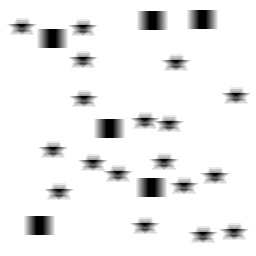
Squares: 6
Triangles: 0
Stars: 18
Total shapes: 24